Question: I'm building an app in Swift that relies heavily upon Table Views. It uses both headers and footers, as well as row deletion. For some strange reason when I perform a row deletion, the header and footer follows the sliding movement of the row to be deleted. The below screenshots explain what I mean.

I'm implementing the delete function like this:
'''
// Deleting
override func tableView(tableView: UITableView, commitEditingStyle editingStyle: UITableViewCellEditingStyle, forRowAtIndexPath indexPath: NSIndexPath) {
if editingStyle == .Delete {
// Handling data source updating, cell row deletion, transition...
}
}
'''
And the header and footer like this:
'''
// ## Header ##
override func tableView(tableView: UITableView, viewForHeaderInSection section: Int) -> UIView? {
let headerCell = tableView.dequeueReusableCellWithIdentifier("shoppingHeader") as! ShoppingTableViewHeaderCell
// Clear up startup background
headerCell.textLabel?.backgroundColor = UIColor.clearColor()
// Add covering background color
headerCell.backgroundColor = UIColorFromHex(0x22b8a3, alpha: 1)
// Set store image, or store title if image is unavailable
let url = NSURL(string: dataSource[sortedStores[section]]["meta_data"]["logo"].string!)
let data = NSData(contentsOfURL: url!)
if data != nil { // Store image
let image = UIImage(data: data!)
headerCell.imageView?.image = imageResize(image: image!, cellWidth: 90, cellHeight: 30)
} else { // Store name label
headerCell.textLabel?.text = dataSource[sortedStores[section]]["meta_data"]["nameStore"].string
headerCell.textLabel?.font = UIFont(name: "HelveticaNeue-Light", size: 16)
headerCell.textLabel?.textColor = UIColor.whiteColor()
}
// Right hand side details: define strings
let address = dataSource[sortedStores[section]]["meta_data"]["street"].string
let distanceMeasure = dataSource[sortedStores[section]]["meta_data"]["distance"].int!
let numberOfOffers = dataSource[sortedStores[section]]["offers"].count
// Right hand side details: assign strings to variables
headerCell.rightLabel0.text = address
headerCell.rightLabel1.text = "\(distanceMeasure) m away"
if numberOfOffers == 1 {
headerCell.rightLabel2.text = "1 offer available"
} else {
headerCell.rightLabel2.text = "\(numberOfOffers) offers available"
}
// Right hand side details: set text color
headerCell.rightLabel0.textColor = UIColor.whiteColor()
headerCell.rightLabel1.textColor = UIColor.whiteColor()
headerCell.rightLabel2.textColor = UIColor.whiteColor()
return headerCell
}
// ## Footer ##
override func tableView(tableView: UITableView, viewForFooterInSection section: Int) -> UIView? {
let footerCell = tableView.dequeueReusableCellWithIdentifier("shoppingFooter") as! UITableViewCell
// Set black color to show that footer moves too.
footerCell.backgroundColor = UIColor.blackColor() //clearColor()
return footerCell
}
'''
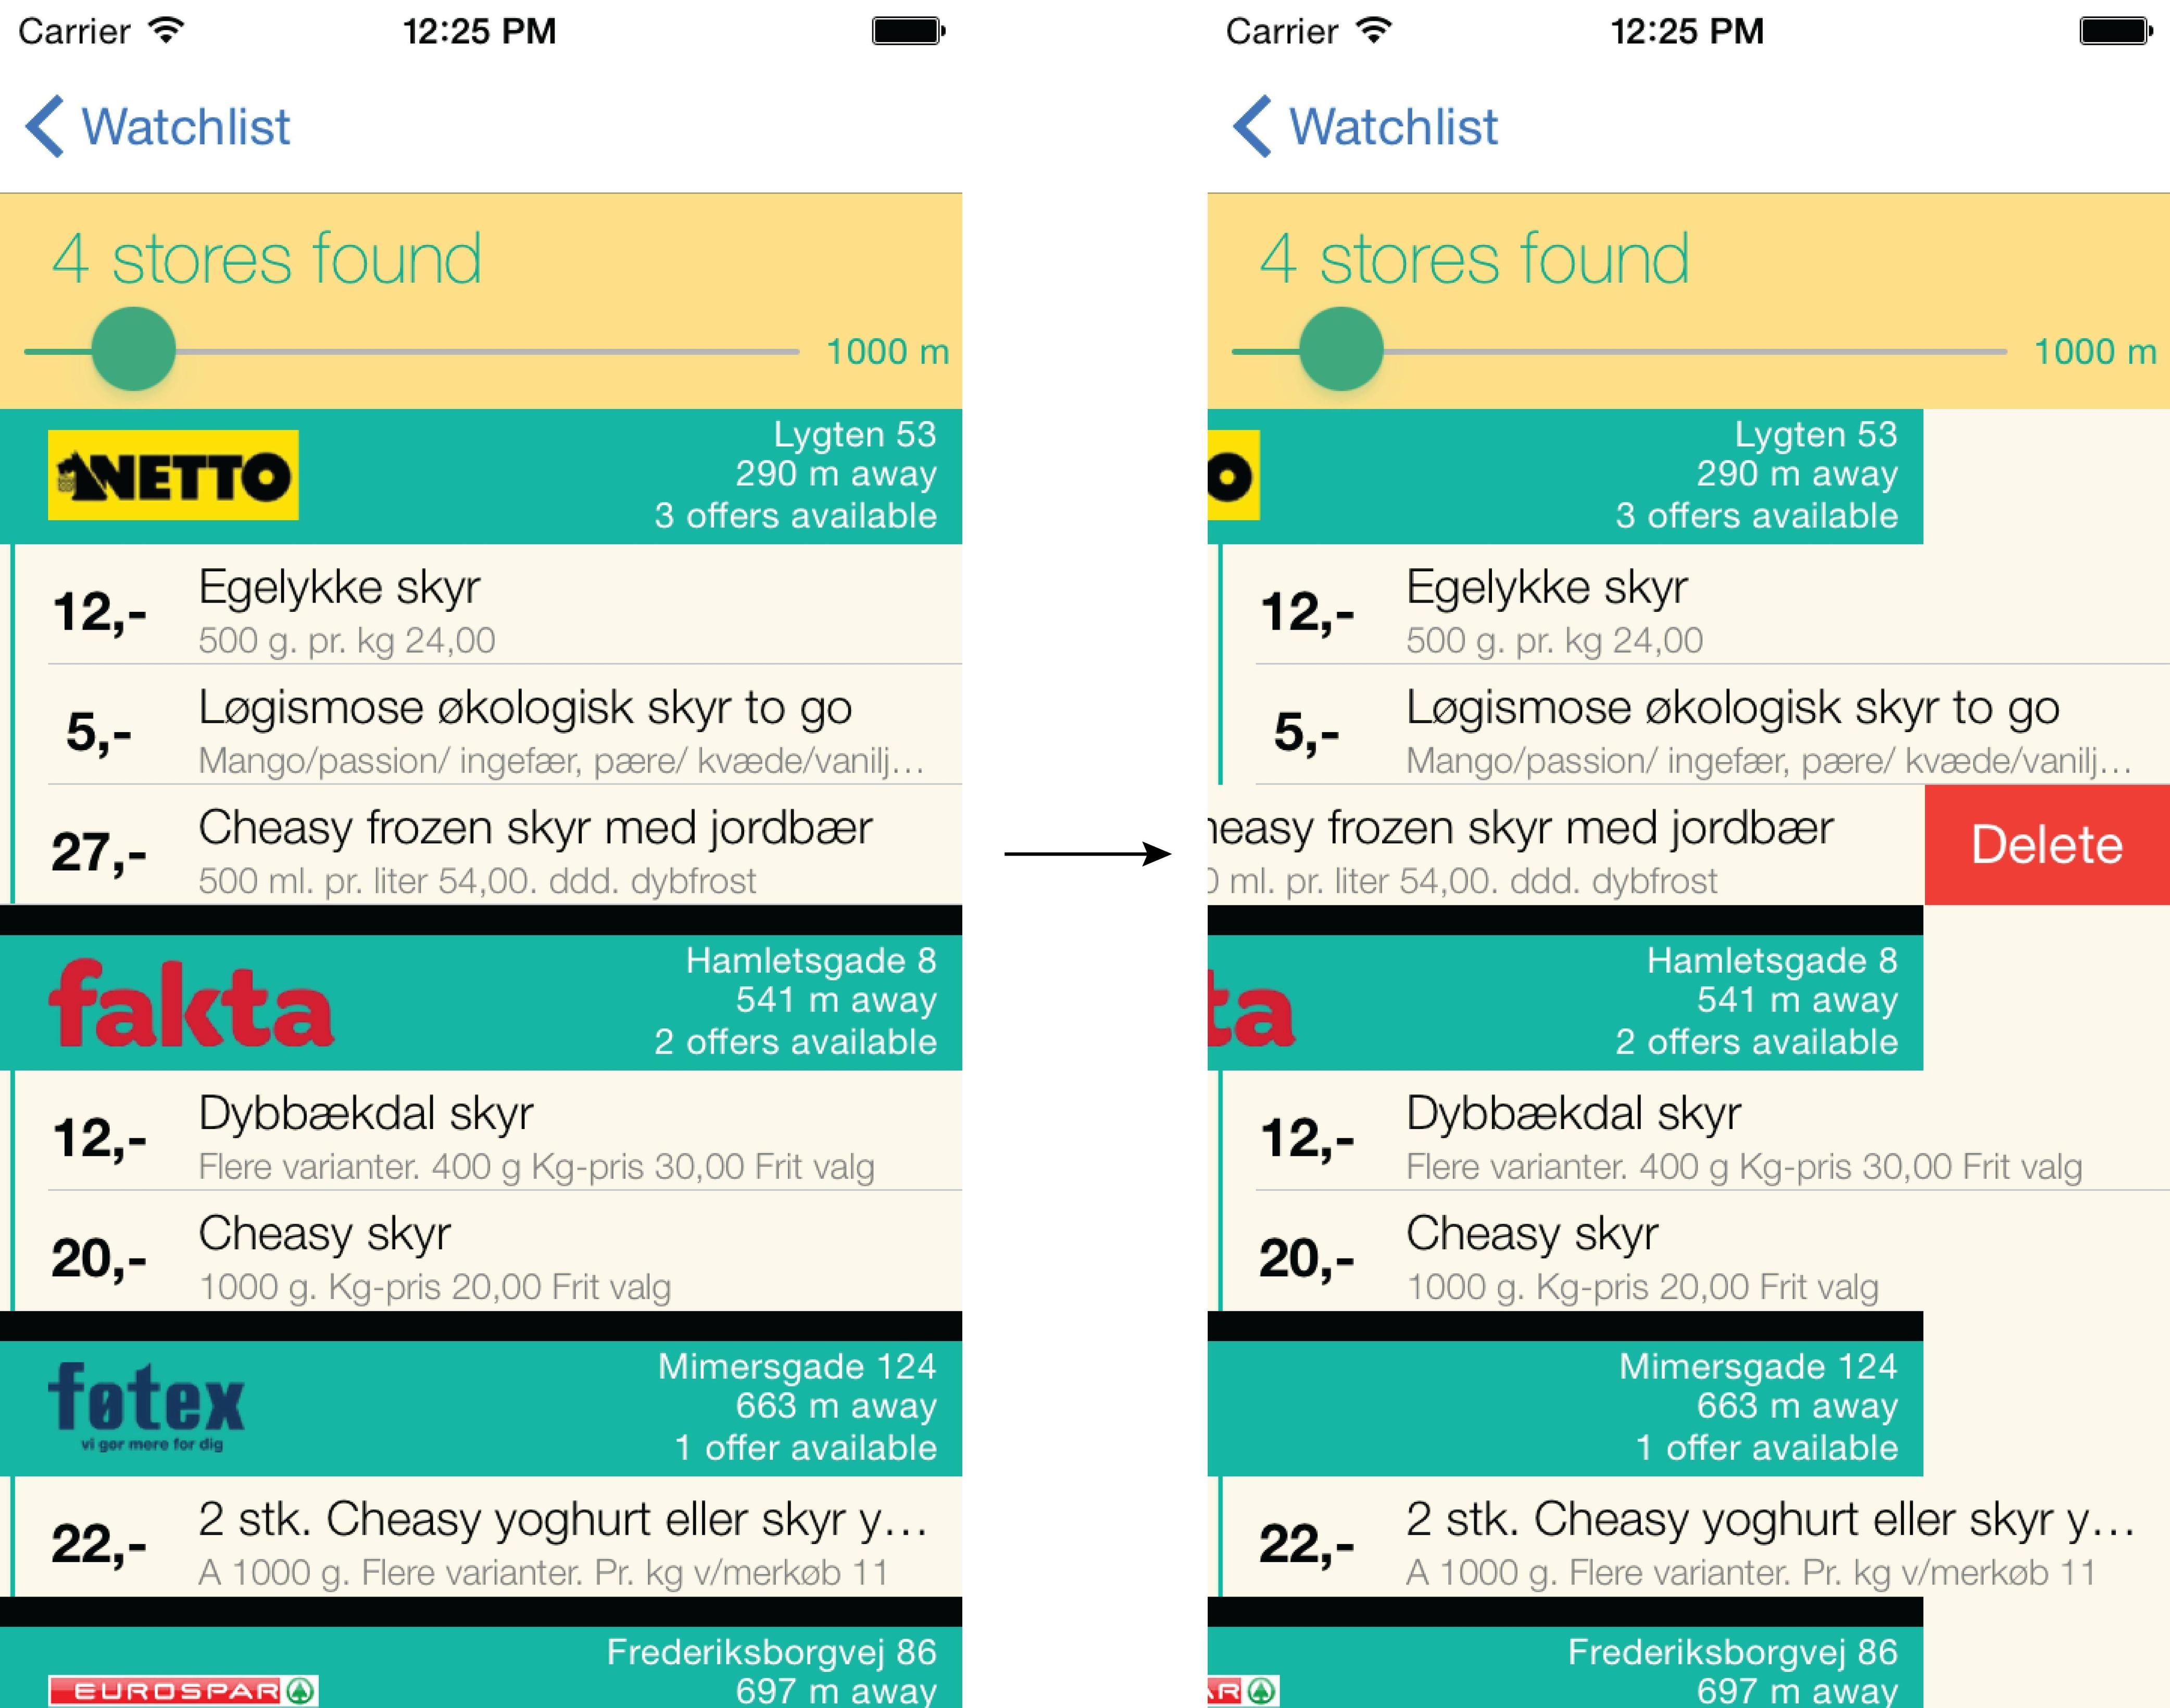
Answer: I think using reusable cells for headers and footers is your problem. Try to use nibs instead. Create a separate .xib files for header and footer cells. And get your cell with:
'''
let headerCell = NSBundle.mainBundle().loadNibNamed("YourNibName", owner: self, options: nil).first as! ShoppingTableViewHeaderCell
'''
Or implement a UITableViewHeaderFooterView's subclass, create a nib for it, register this nib with:
'''
tableView .registerNib(UINib(nibName:"YourNibName", bundle: nil), forHeaderFooterViewReuseIdentifier: "TableHeader")
'''
And get your header's view with:
'''
let header = tableView.dequeueReusableHeaderFooterViewWithIdentifier("TableHeader")
'''